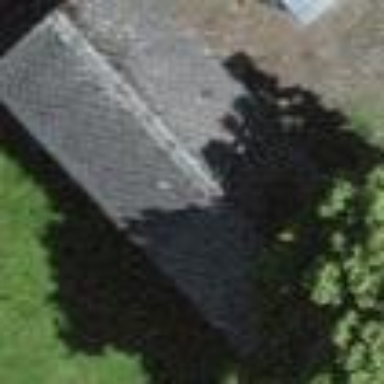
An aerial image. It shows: Rural barn.